Question: You can customize the navigation in SP2010 via Site Settings > Navigation:

How would I go ahead and define a simple (!) navigation myself and deploy with via feature? I don't really want to create a custom master page - just like I would do via the frontend: Add two links to the menu and I'm happy.
I read about a <URL>, but I cannot believe it is not easier to simply modify some existing links in the global navigation and add some new ones - basically create my own menu.
Let's go with an example:
'''
Global Navigation
Custom Folder
Products --> lists/products
More News --> lists/morenews
Entertainment --> lists/entertainment
Another Folder
Somethingelse --> somethingelse.aspx
'''
How would I go about and deploy this to my site and replace the global navigation?
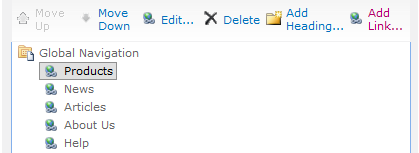
Answer: Turns out I'm looking for the <URL> method.
Microsoft even has a MSDN entry for what I was looking for: <URL>.
Once you're on track you find more information:
- <URL>
So now I just have to add my custom navigation via a Feature Receiver and all is fine.